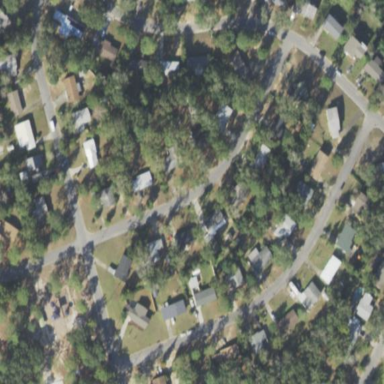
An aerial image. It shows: This residential area consists of single-family homes.